Question: I'm using phantomjs (1.9.8) to get screenshots for a project. This project uses <URL> for responsive layout. Here is a stripped down HTML demo for what I'm doing:
<URL>
This is what phantomjs sees (viewport 1024x768):

I'm a little rusty on my CSS skills, but my gut feeling is that somehow
'''
box-sizing: border-box
'''
isn't being taken in account, and the last node "drops" down. What other options do I have here?
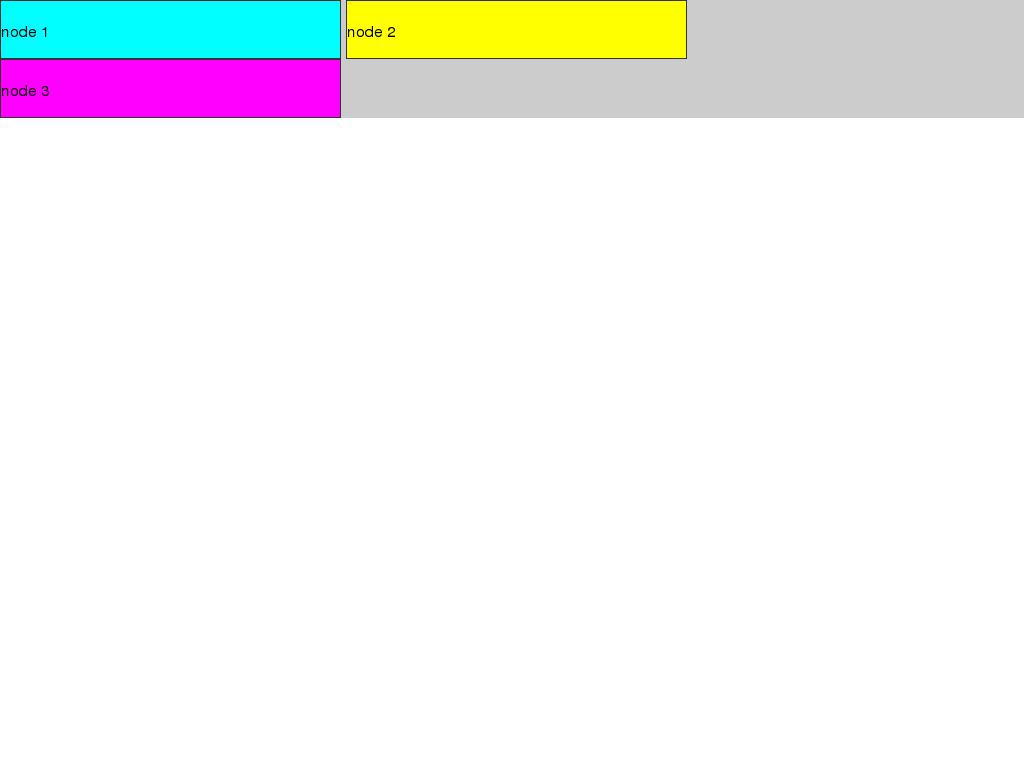
Answer: Apparently upgrading to phantomjs 2.0 solved the problem.